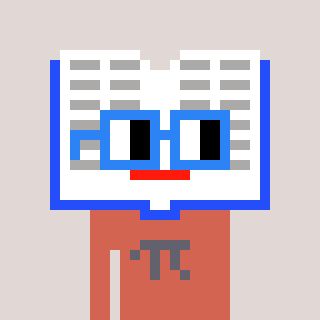
a pixel art character with square blue glasses, a dictionary-shaped head and a peachy-colored body on a warm background